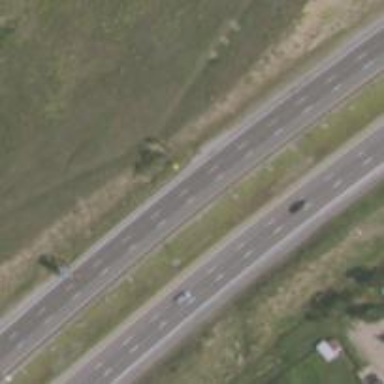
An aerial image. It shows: Asphalt motorway.